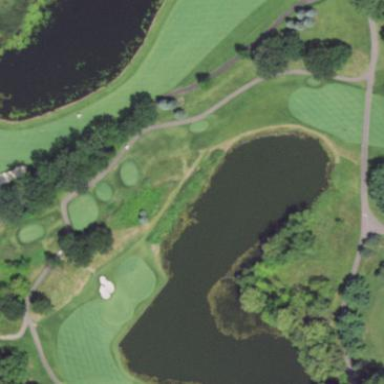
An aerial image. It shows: Rough area in golf course.